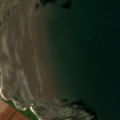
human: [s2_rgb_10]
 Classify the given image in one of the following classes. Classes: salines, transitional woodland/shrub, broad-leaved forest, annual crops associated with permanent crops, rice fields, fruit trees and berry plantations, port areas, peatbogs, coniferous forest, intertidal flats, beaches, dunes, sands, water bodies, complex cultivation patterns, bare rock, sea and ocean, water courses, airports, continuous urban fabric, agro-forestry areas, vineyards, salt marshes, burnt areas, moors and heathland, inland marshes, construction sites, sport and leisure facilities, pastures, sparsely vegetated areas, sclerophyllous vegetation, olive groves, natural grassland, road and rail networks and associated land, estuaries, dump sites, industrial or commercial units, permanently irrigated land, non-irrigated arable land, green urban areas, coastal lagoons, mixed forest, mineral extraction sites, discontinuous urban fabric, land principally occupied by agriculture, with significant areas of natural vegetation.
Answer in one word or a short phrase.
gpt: non-irrigated arable land, pastures, intertidal flats, sea and ocean